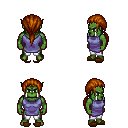
a pixel art fantasy rpg character, male body template, orc, green skin, chain tabard jacket, white pants, brunette ponytail hairstyle, brown slippers, four views (front, back, left, right), 2x2 character sprite sheet, small pixel art, hard edges, no anti-aliasing